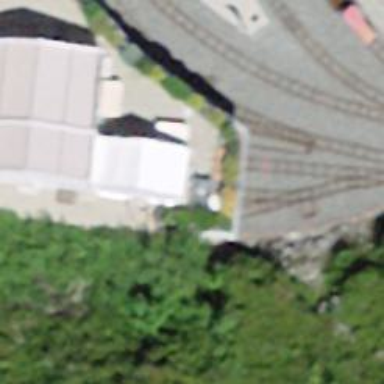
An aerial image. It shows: Unused railway yard.